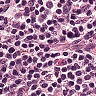
Metastatic tissue present: no